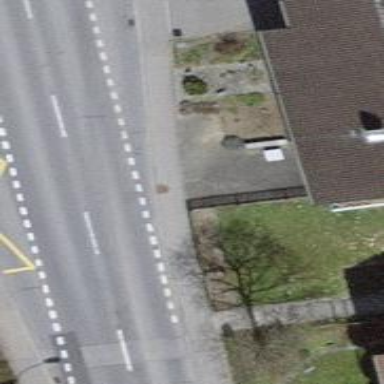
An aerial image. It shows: Post box is visible.